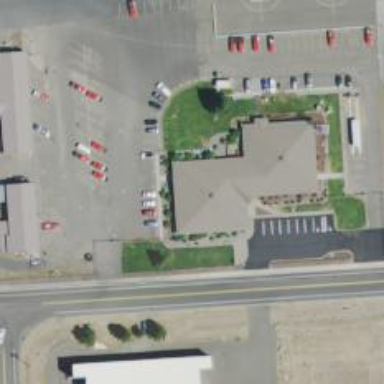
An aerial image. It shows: Building.